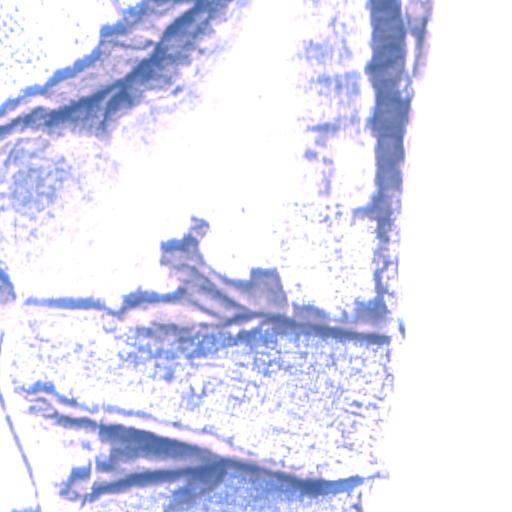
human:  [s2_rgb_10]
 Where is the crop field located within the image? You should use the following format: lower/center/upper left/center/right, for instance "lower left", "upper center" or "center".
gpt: The crop field is located in the upper left of the image.
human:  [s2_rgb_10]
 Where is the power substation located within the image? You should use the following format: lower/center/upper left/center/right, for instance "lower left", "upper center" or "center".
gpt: The power substation is located in the lower right of the image.
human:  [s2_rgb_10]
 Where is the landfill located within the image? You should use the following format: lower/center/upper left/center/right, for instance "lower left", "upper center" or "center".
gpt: There is no landfill in the image.